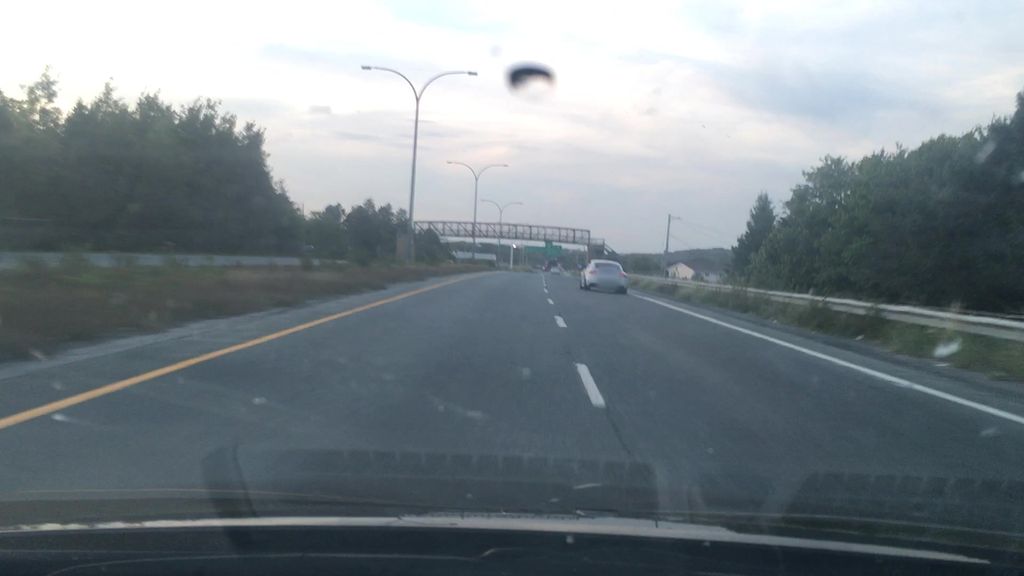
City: halifax